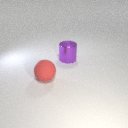
large purple metal cylinder to the right of large red rubber sphere